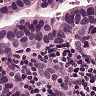
Metastatic tissue present: yes